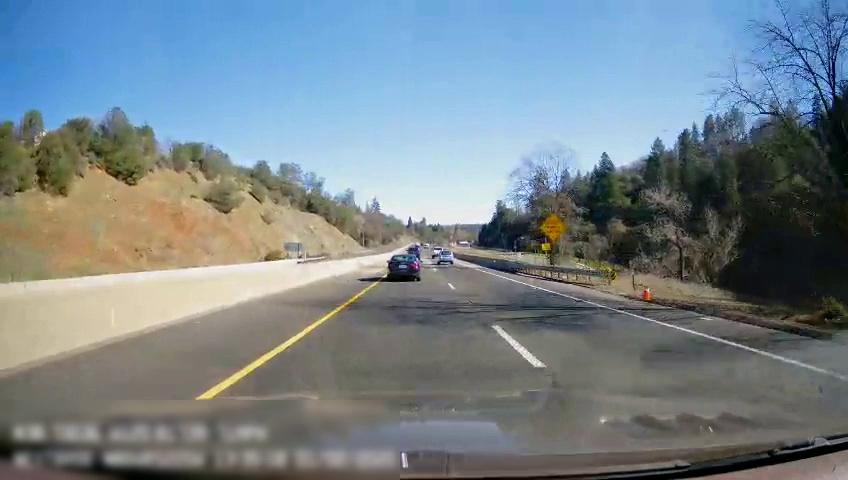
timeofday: Day
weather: Sunny
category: Drivable Space
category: Vehicles | Car
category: Vehicles | Truck
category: Vehicles | Car
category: Vehicles | Truck
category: Vehicles | SUV
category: Lanes | Current Lane
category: Lanes | Current Lane
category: Lanes | Alternate Lane
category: Traffic | Signs